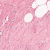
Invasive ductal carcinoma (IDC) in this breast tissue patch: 0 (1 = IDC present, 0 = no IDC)